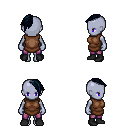
a pixel art fantasy rpg character, female body template, dark elf, purple skin, brown tunic, magenta pants, raven long mohawk hairstyle, black shoes, four views (front, back, left, right), 2x2 character sprite sheet, small pixel art, hard edges, no anti-aliasing